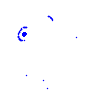
Particle: pion